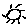
Label: sun